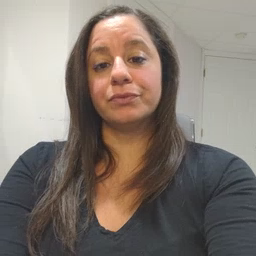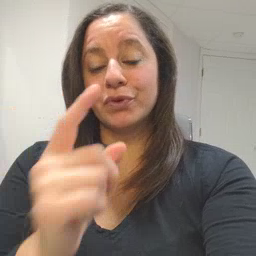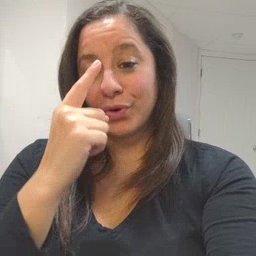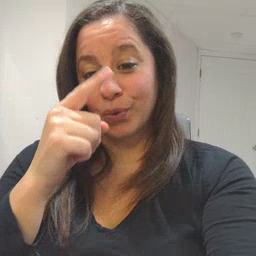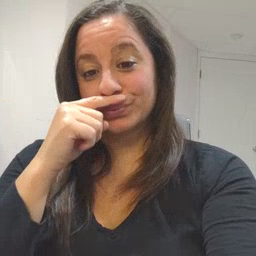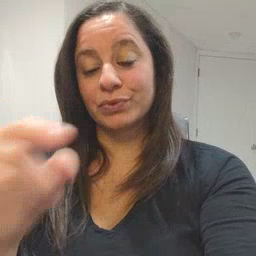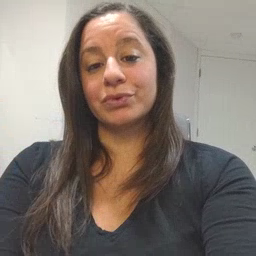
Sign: noisy